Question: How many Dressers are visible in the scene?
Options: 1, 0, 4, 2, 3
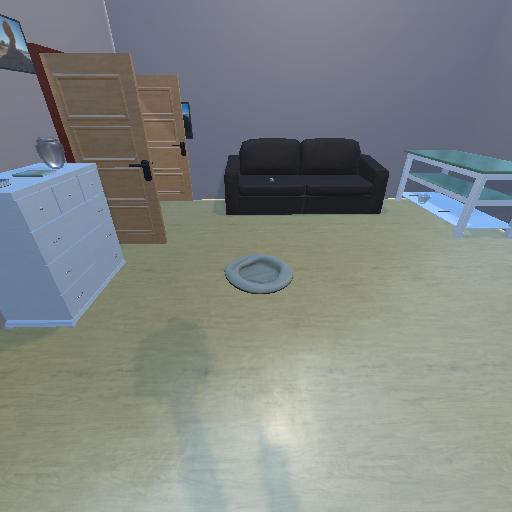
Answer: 1